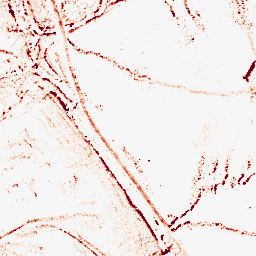
Category: morphological
Decomposition family: morphological_rect
Decomposition parameters: operation: opening
width: 5
height: 5
Upsampling method: quartic
Upsampling parameters: scale: 4
Upsampling scale: 4